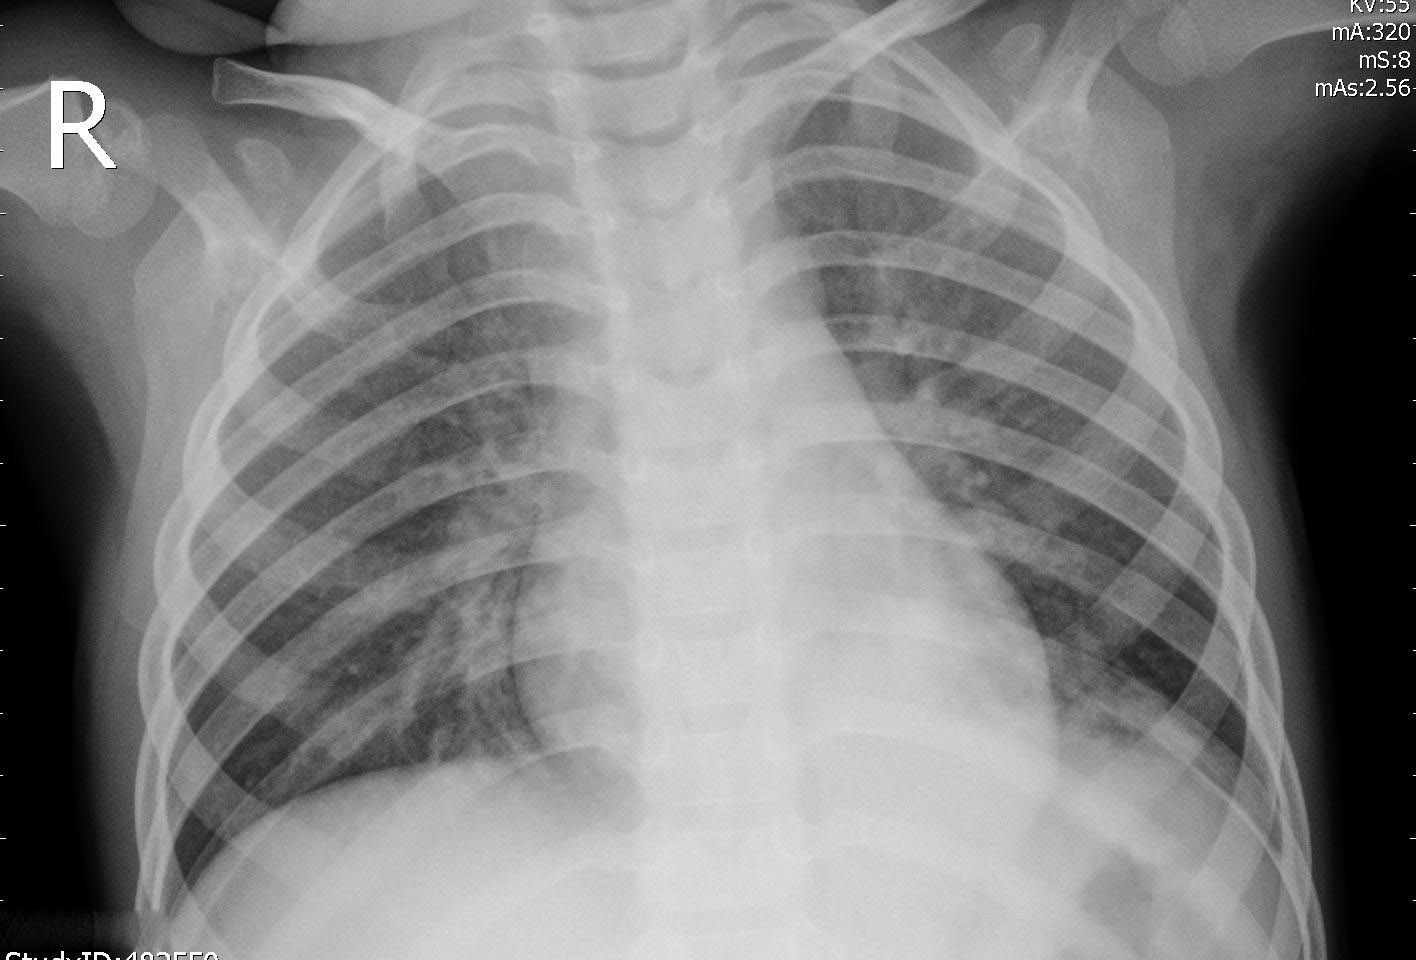
Diagnosis: PNEUMONIA